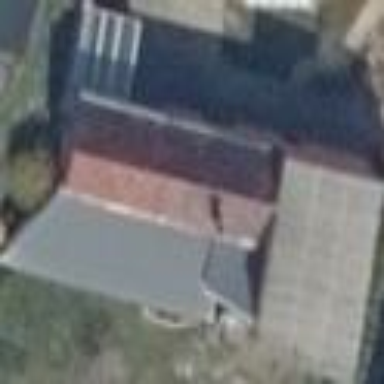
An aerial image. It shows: Shed.